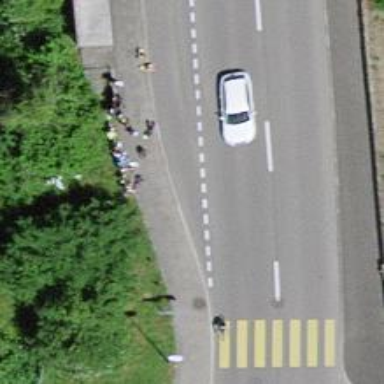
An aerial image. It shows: Bus stop with shelter.